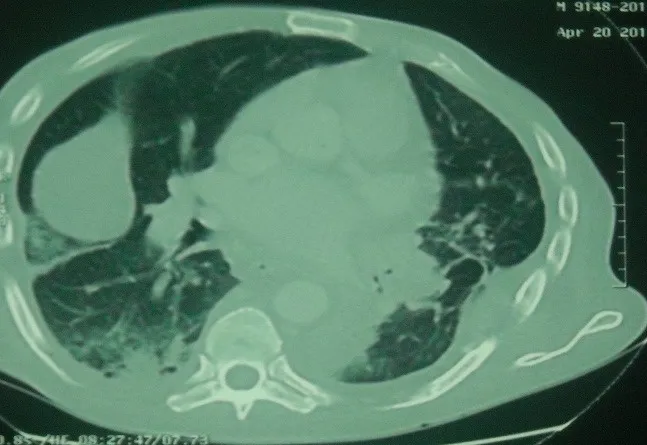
Thoracal CT showed mass lesion in left lung with parietal invasion.
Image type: radiology (ct)